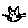
Label: cat